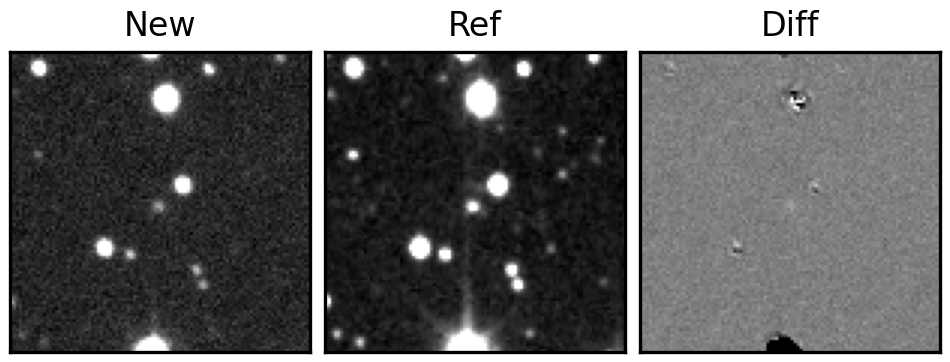
Label: real